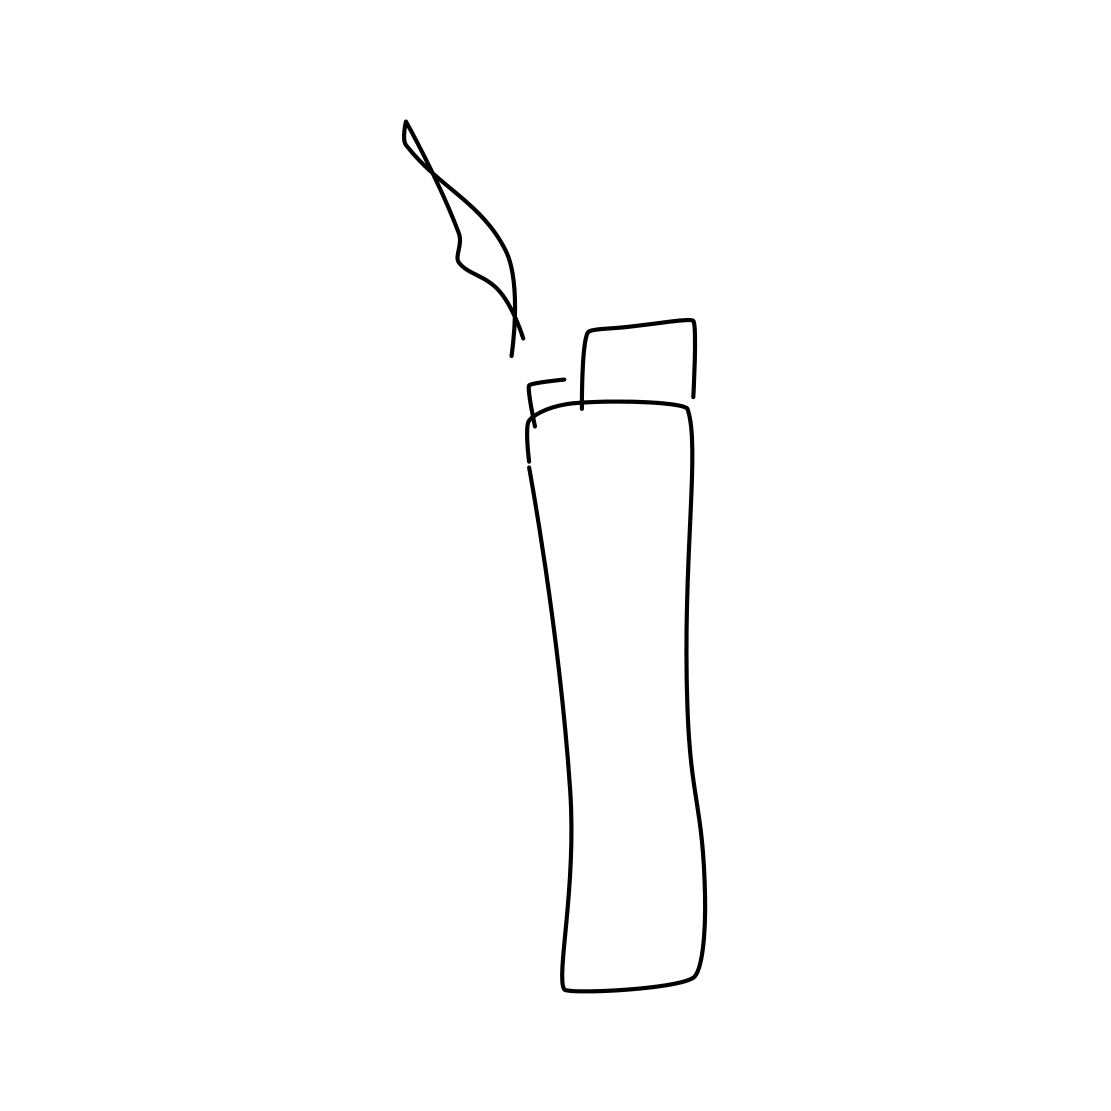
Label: lighter